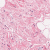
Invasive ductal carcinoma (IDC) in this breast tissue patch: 0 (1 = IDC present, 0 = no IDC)